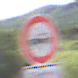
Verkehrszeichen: VerbotPersonenkraftwagen
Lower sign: BesondereFahrzeugeUndTransportgueter11
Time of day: MorningAfternoon
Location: Outdoor (RoadRail)
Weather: PartlyCloudy
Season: NotSpecified
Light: Natural